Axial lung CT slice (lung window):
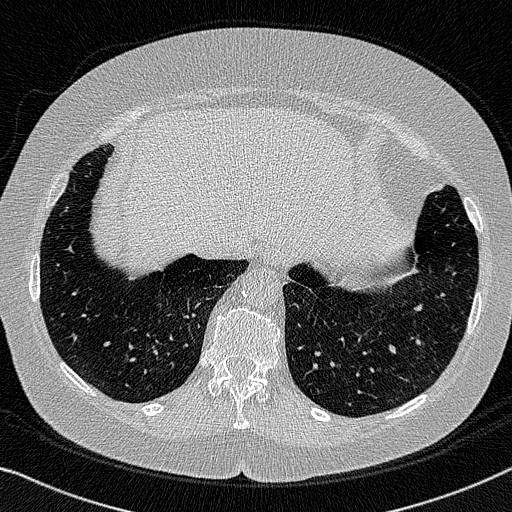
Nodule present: no